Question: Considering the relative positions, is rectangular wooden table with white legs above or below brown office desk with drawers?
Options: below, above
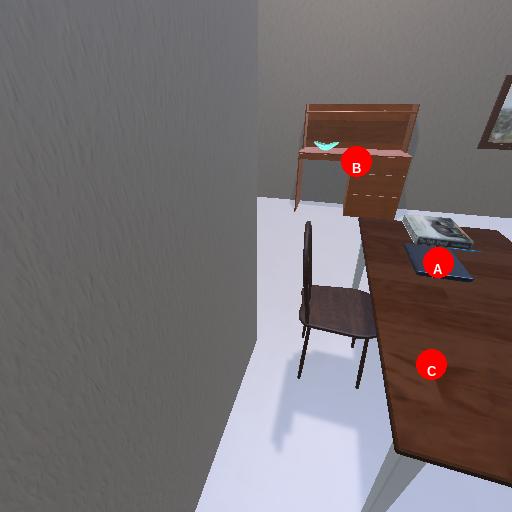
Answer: below